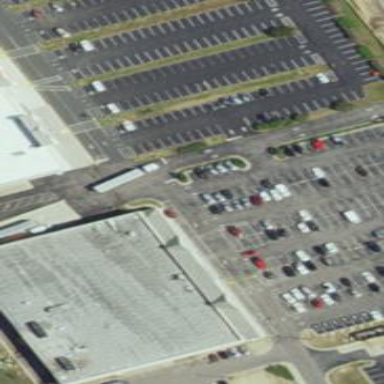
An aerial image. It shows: Retail building.